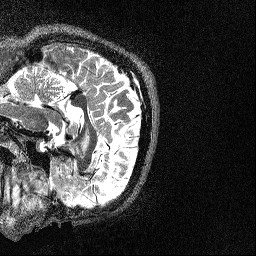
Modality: T2w
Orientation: sagittal
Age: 41
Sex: male
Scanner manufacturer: siemens
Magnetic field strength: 3 T
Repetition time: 3.2 s
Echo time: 0.564 s